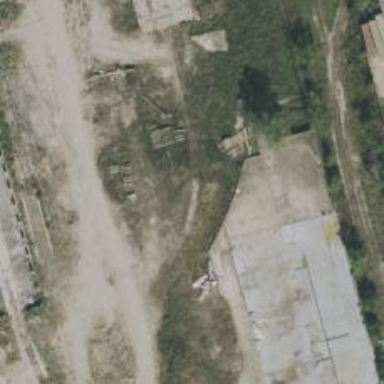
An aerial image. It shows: Disused railway yard.